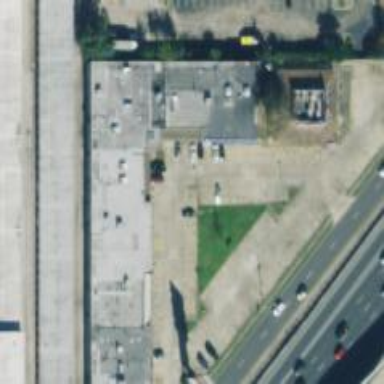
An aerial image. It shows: Retail building.